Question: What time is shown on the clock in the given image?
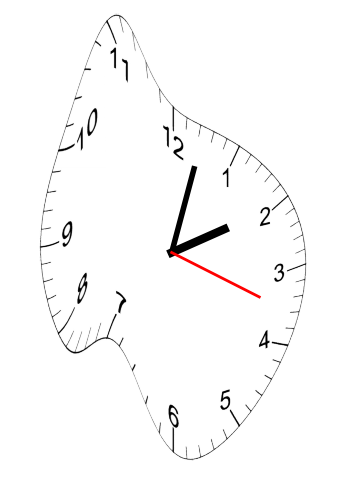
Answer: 02:02:18